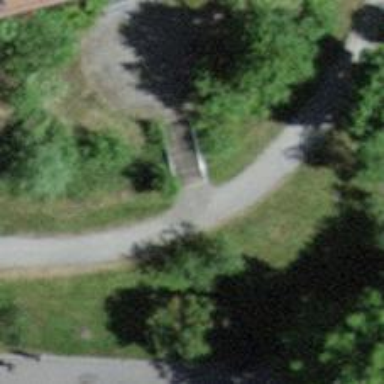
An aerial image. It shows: Road with steps.